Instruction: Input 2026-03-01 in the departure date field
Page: home
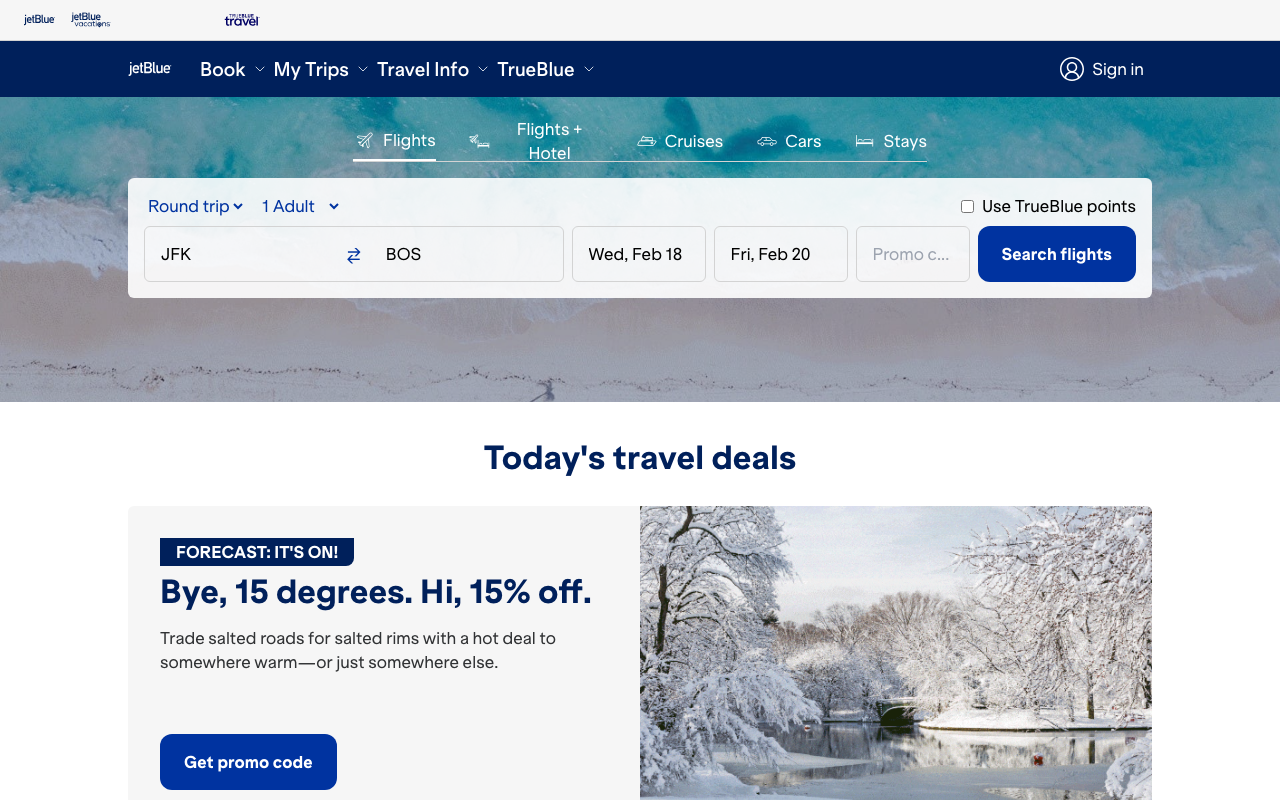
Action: type